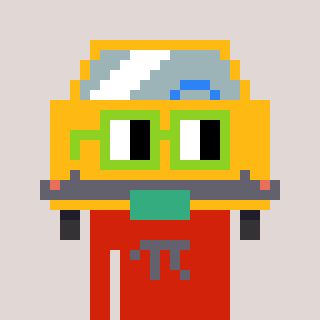
a pixel art character with square light green glasses, a taxi-shaped head and a red-colored body on a warm background